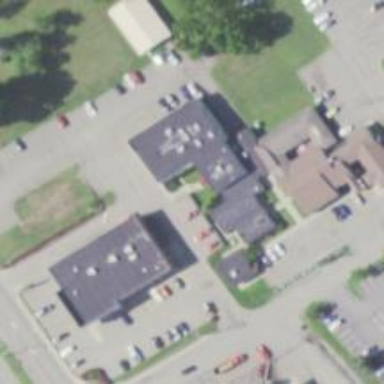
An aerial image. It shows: Clinic building offering healthcare services.